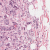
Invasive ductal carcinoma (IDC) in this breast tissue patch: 1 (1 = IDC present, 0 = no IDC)